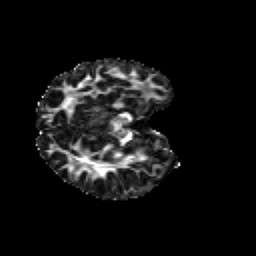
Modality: FA
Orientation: axial
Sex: male
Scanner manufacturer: siemens
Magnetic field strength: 3 T
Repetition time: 5 s
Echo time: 0.071 s